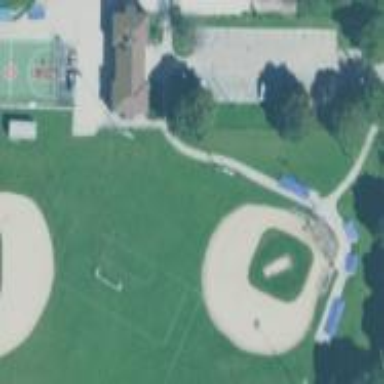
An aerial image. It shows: Baseball pitch for leisure land activities.